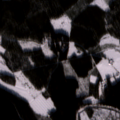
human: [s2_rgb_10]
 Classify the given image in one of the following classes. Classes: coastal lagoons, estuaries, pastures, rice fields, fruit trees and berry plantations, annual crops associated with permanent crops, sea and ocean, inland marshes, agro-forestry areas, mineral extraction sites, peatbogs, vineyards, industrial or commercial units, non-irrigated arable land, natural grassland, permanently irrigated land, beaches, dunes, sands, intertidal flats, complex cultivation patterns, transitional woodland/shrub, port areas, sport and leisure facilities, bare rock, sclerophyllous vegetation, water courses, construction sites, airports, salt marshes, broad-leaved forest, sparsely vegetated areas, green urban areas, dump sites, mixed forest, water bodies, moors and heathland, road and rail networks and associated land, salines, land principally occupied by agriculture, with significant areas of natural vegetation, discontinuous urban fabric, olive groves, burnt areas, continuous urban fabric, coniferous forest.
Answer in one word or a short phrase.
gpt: land principally occupied by agriculture, with significant areas of natural vegetation, coniferous forest, mixed forest, transitional woodland/shrub